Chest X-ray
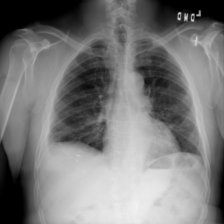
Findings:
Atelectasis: negative
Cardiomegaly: negative
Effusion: negative
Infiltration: negative
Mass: negative
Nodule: negative
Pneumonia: negative
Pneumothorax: negative
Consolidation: positive
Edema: negative
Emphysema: negative
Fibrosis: positive
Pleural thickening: negative
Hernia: negative